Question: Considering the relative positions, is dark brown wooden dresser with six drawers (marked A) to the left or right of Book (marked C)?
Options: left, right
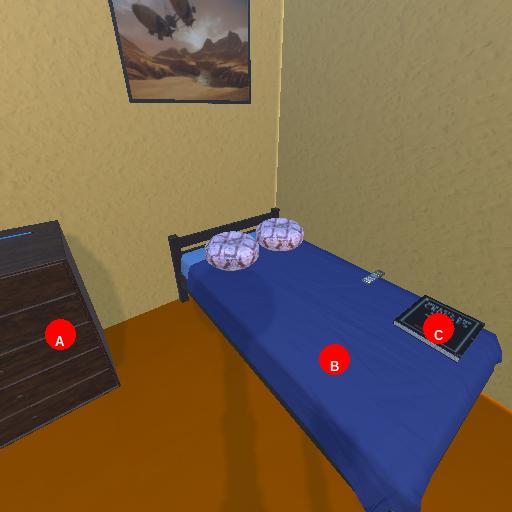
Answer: left